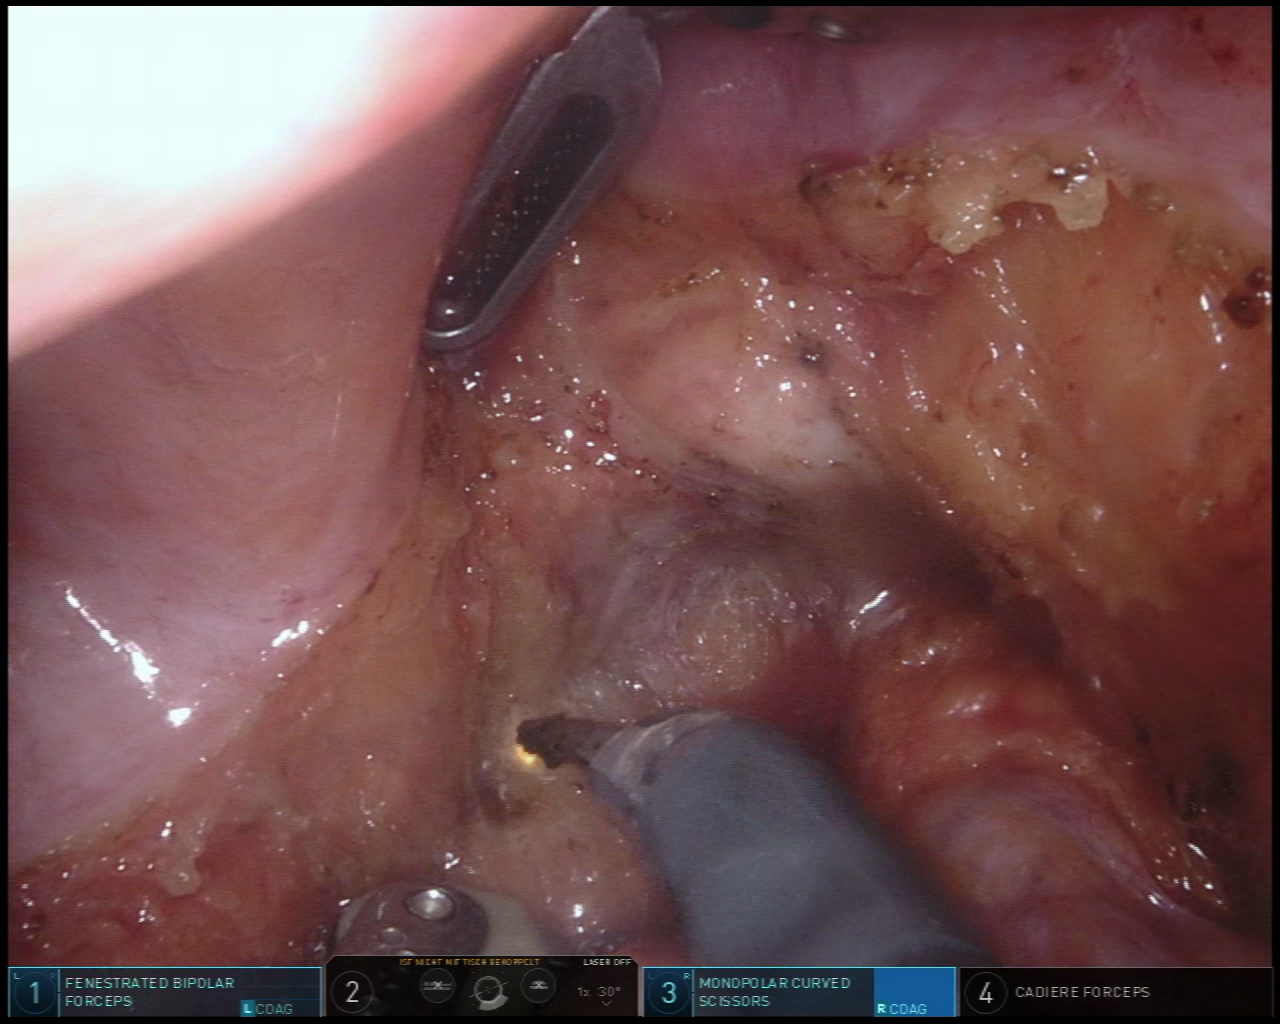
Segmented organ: vesicular_glands
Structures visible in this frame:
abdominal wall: no
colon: no
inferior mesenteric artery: no
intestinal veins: no
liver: no
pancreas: no
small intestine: no
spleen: no
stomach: no
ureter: no
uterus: no
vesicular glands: yes